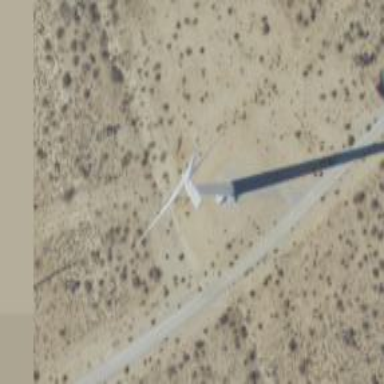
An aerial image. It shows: Wind generator powered by wind. The generator type is horizontal axis and it uses wind turbines.